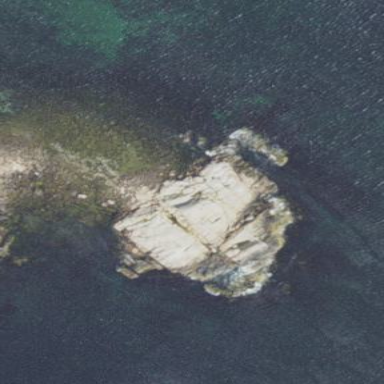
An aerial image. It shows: Island with natural coastline.